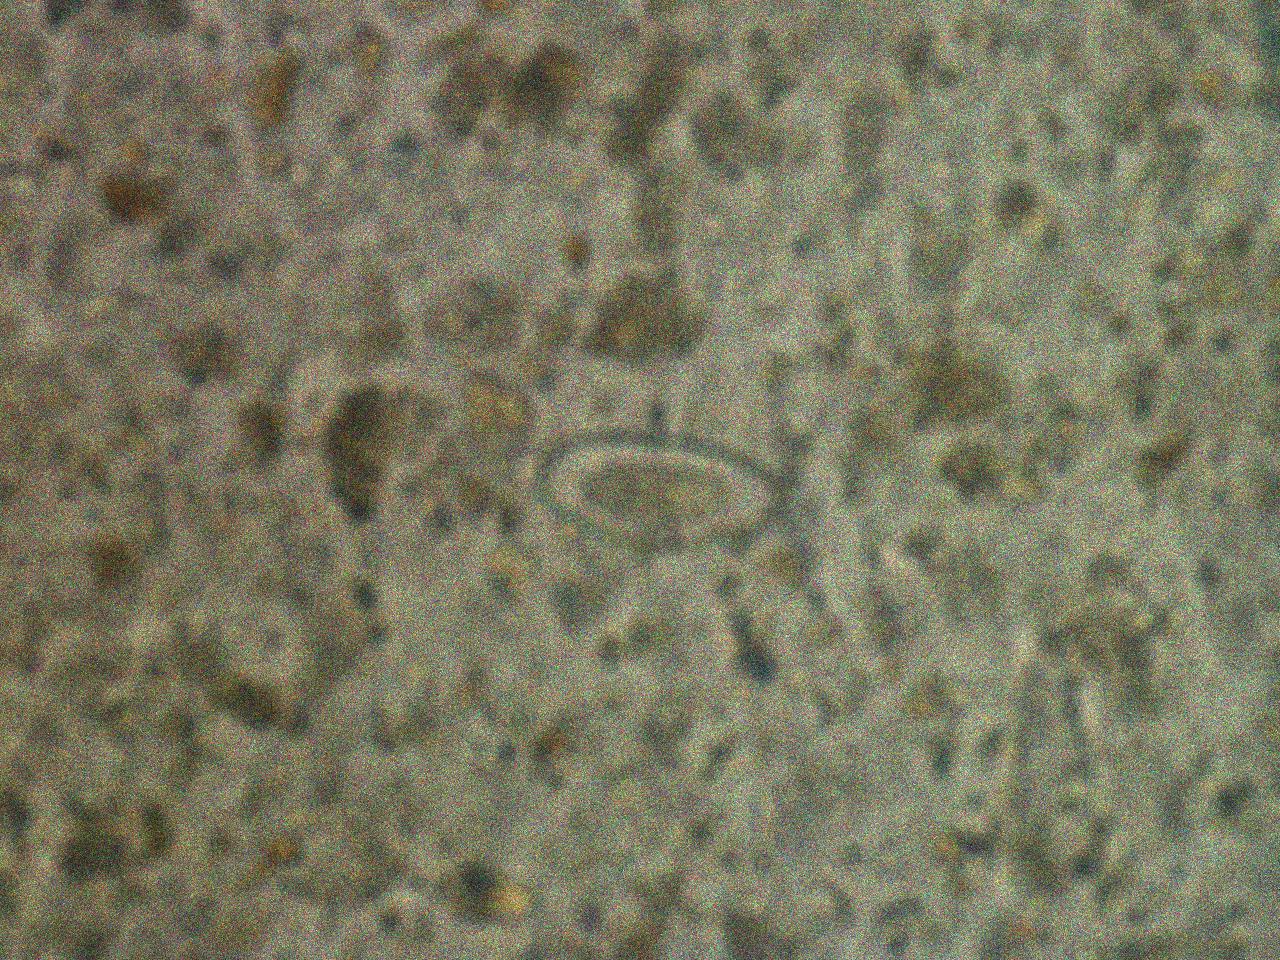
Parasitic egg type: Enterobius vermicularis